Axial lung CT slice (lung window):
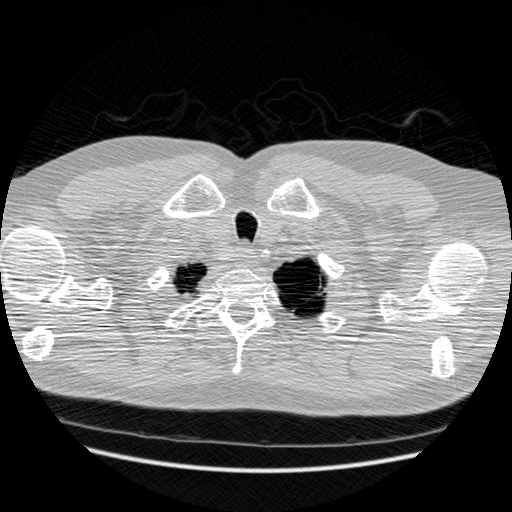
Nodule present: no